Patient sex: M
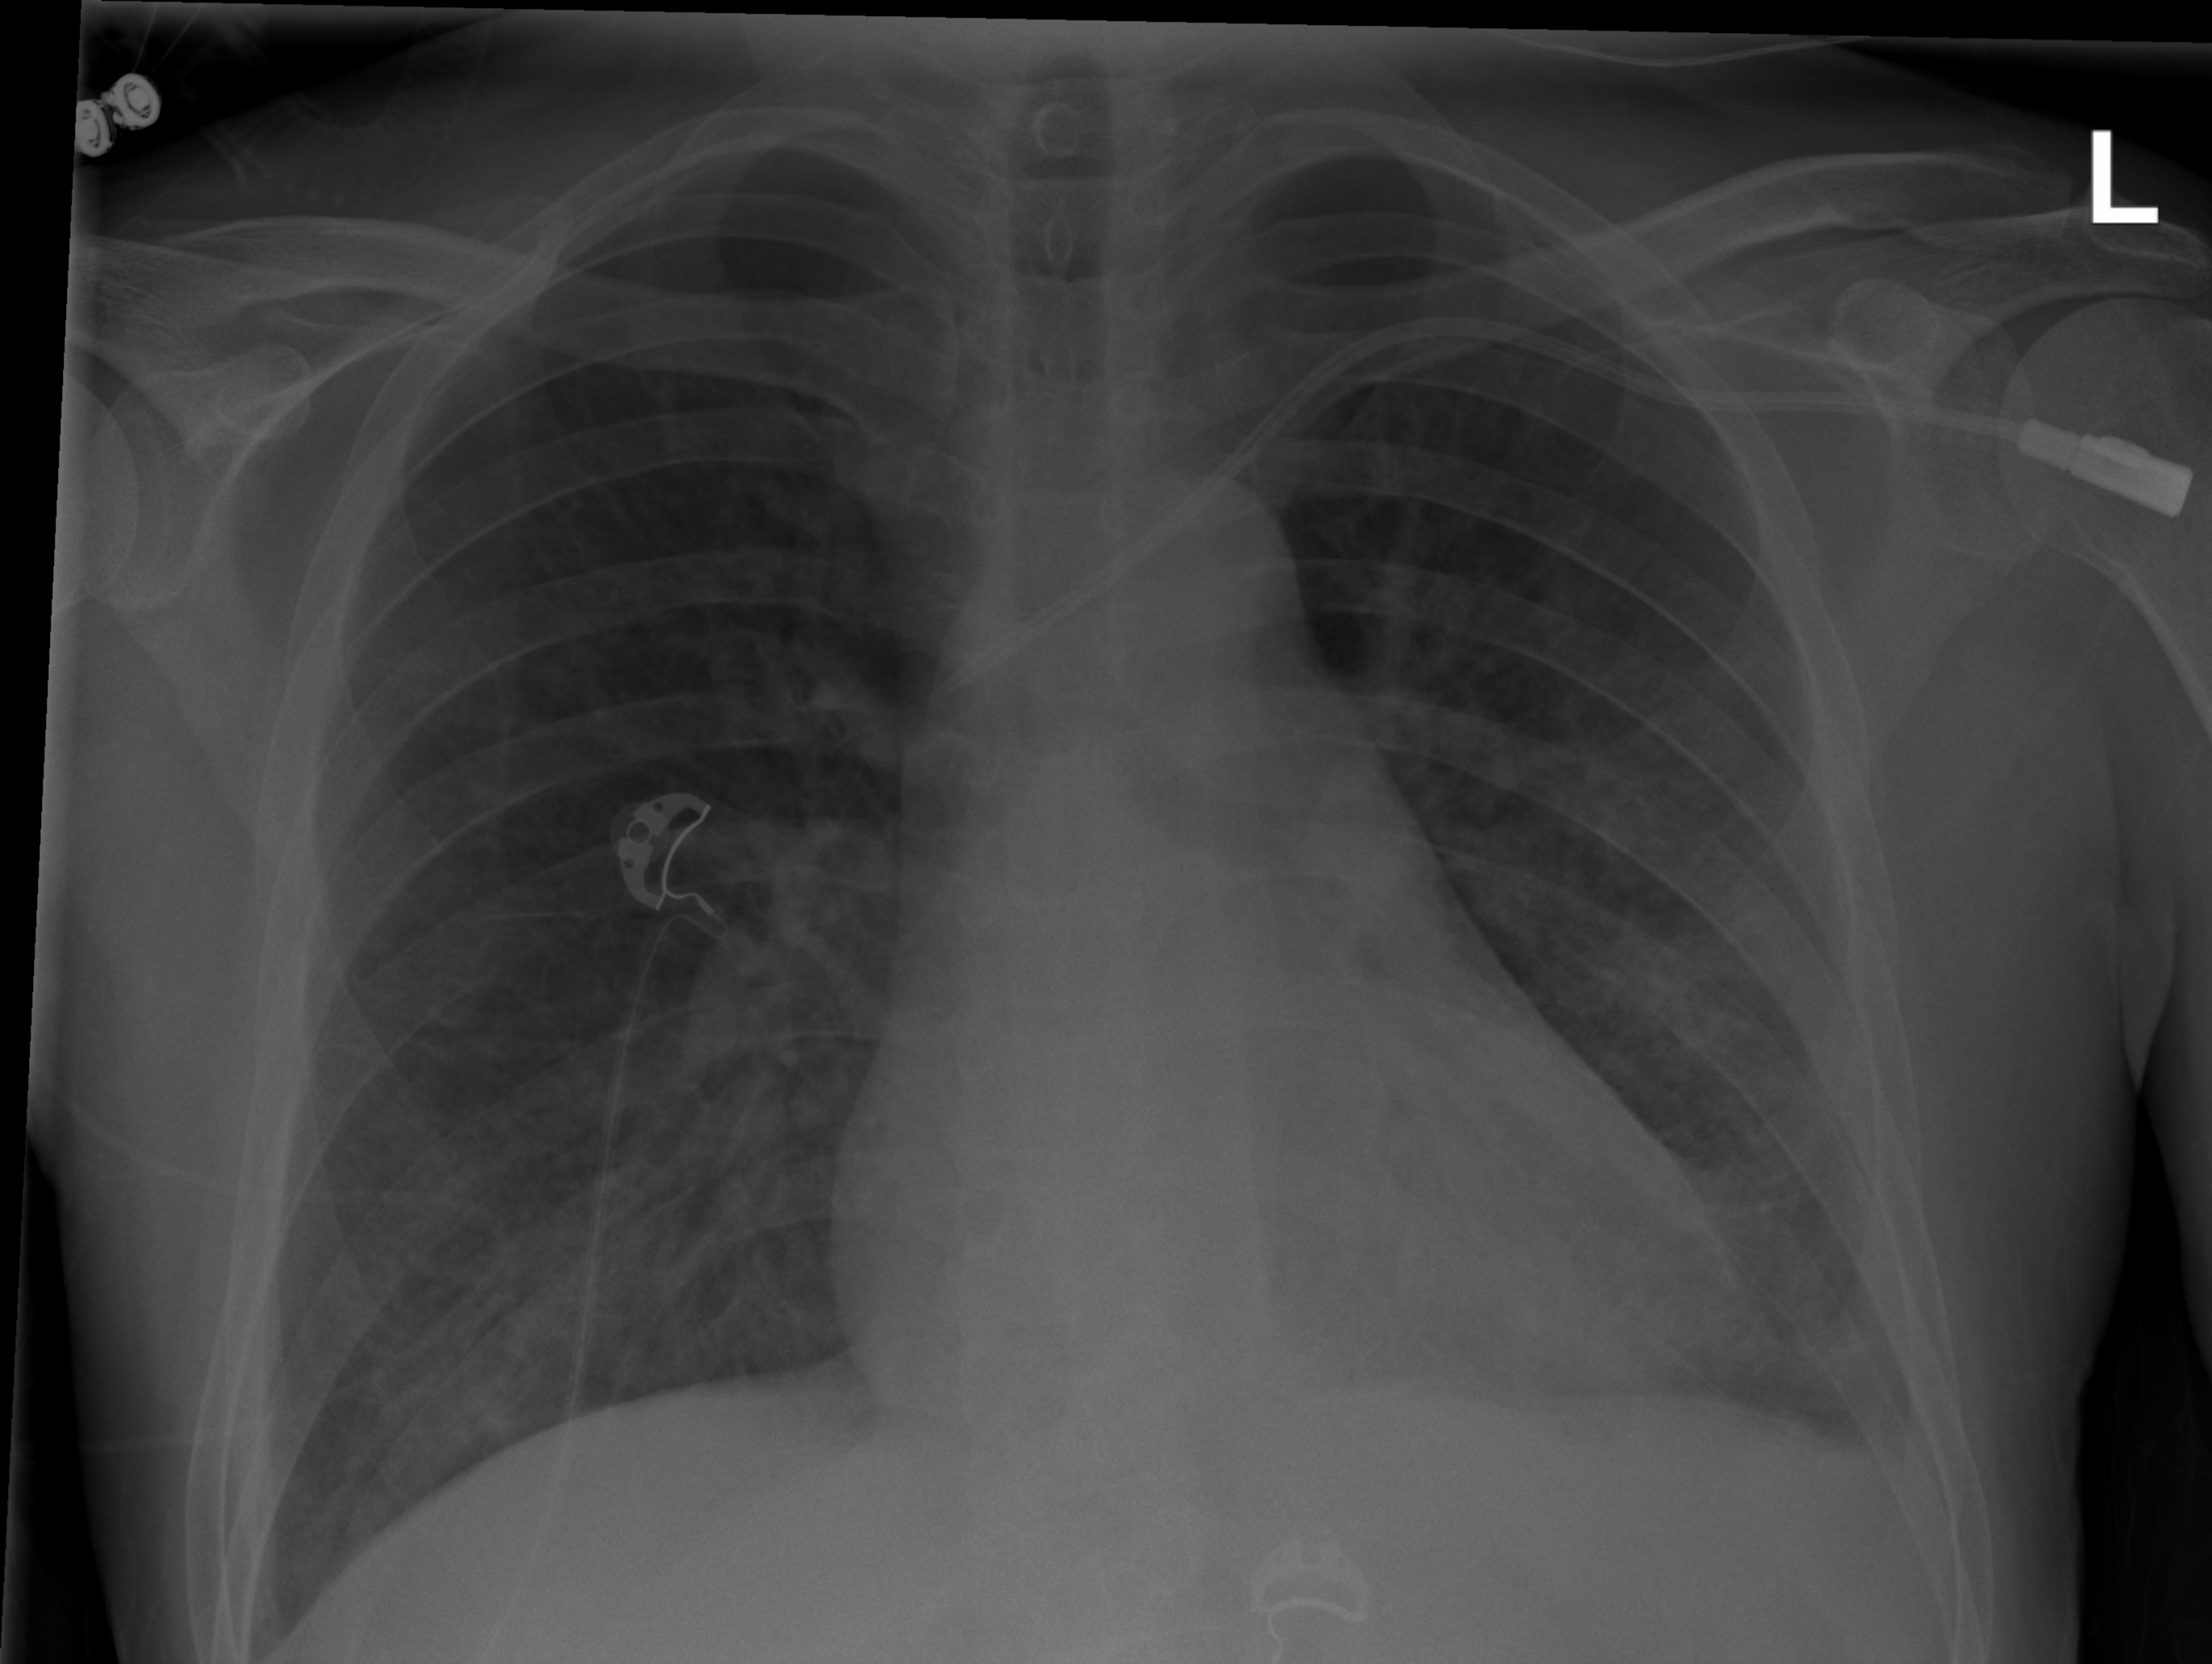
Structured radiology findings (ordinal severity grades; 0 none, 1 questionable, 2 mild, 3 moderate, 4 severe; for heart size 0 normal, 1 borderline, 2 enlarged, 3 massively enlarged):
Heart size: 2
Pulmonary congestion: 0
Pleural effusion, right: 0
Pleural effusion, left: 2
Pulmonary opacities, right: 2
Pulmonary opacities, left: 2
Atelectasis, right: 0
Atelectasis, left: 2